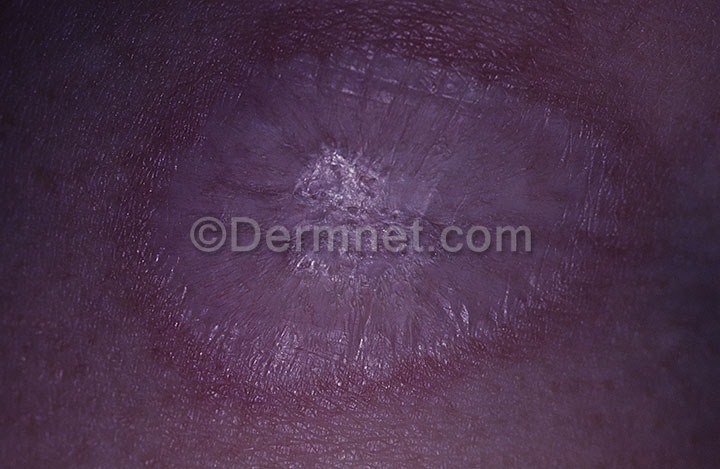
Disease: Psoriasis pictures Lichen Planus and related diseases